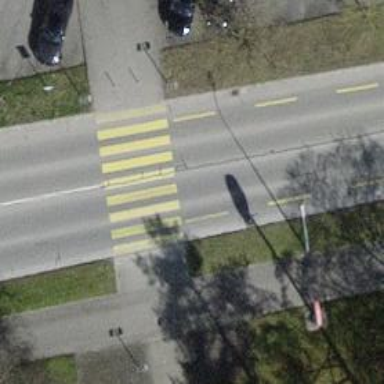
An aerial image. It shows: Secondary road with dedicated lane for cyclists.